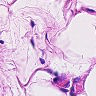
Metastatic tissue present: no